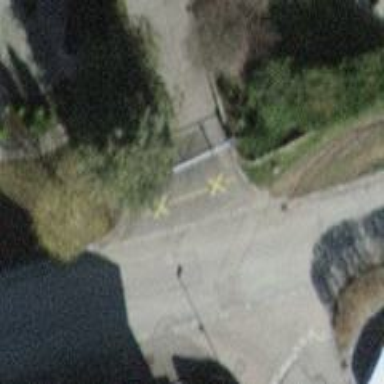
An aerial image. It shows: Gate.